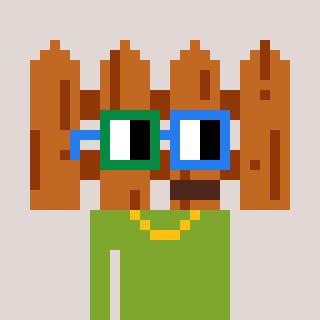
a pixel art character with square green and blue glasses, a fence-shaped head and a slimegreen-colored body on a warm background